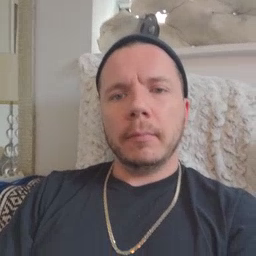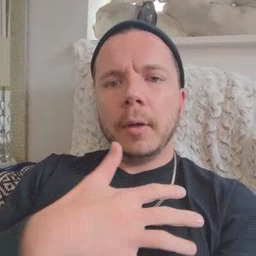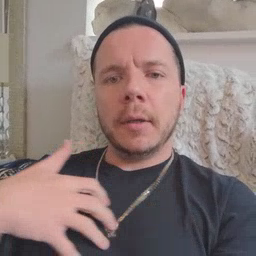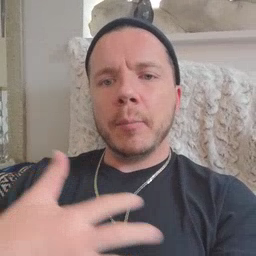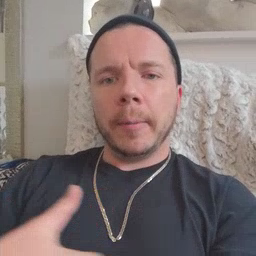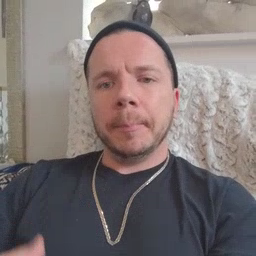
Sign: zebra